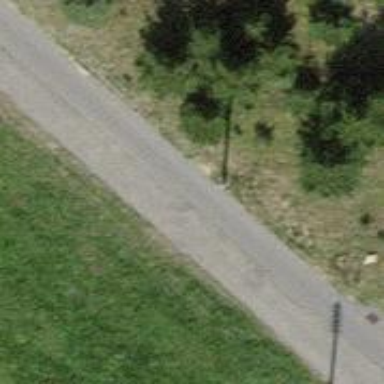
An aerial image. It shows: Power pole.